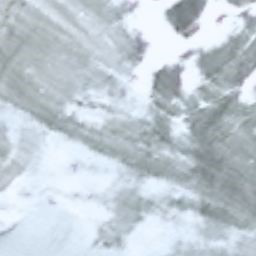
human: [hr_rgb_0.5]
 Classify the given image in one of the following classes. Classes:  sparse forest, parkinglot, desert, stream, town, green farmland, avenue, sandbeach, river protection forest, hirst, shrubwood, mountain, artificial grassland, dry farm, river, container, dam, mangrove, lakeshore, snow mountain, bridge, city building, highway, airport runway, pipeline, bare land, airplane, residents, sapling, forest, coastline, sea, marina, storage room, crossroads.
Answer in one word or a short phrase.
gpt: snow mountain